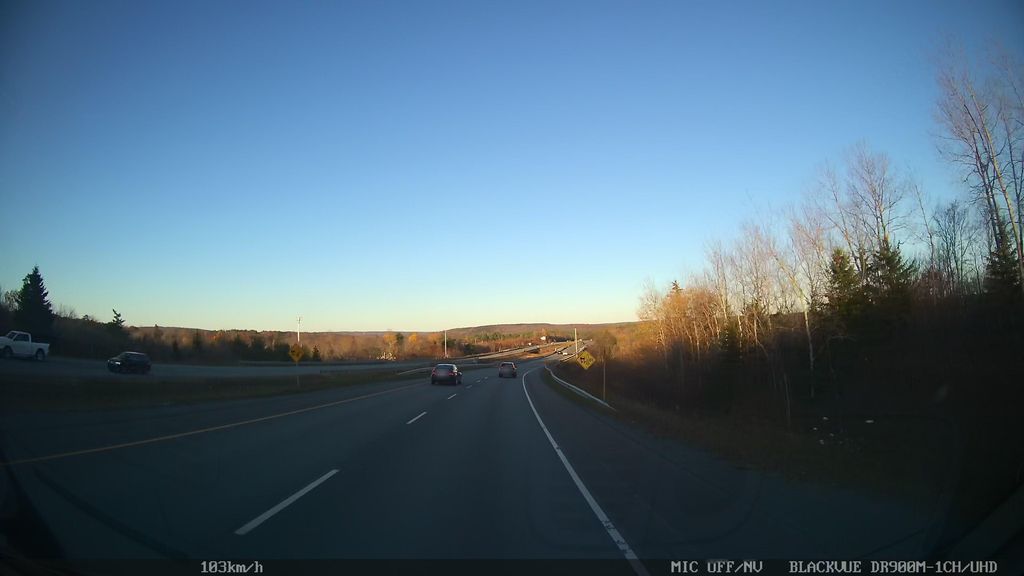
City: halifax